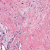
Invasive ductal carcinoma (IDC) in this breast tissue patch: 0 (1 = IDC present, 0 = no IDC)